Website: macys
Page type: payment
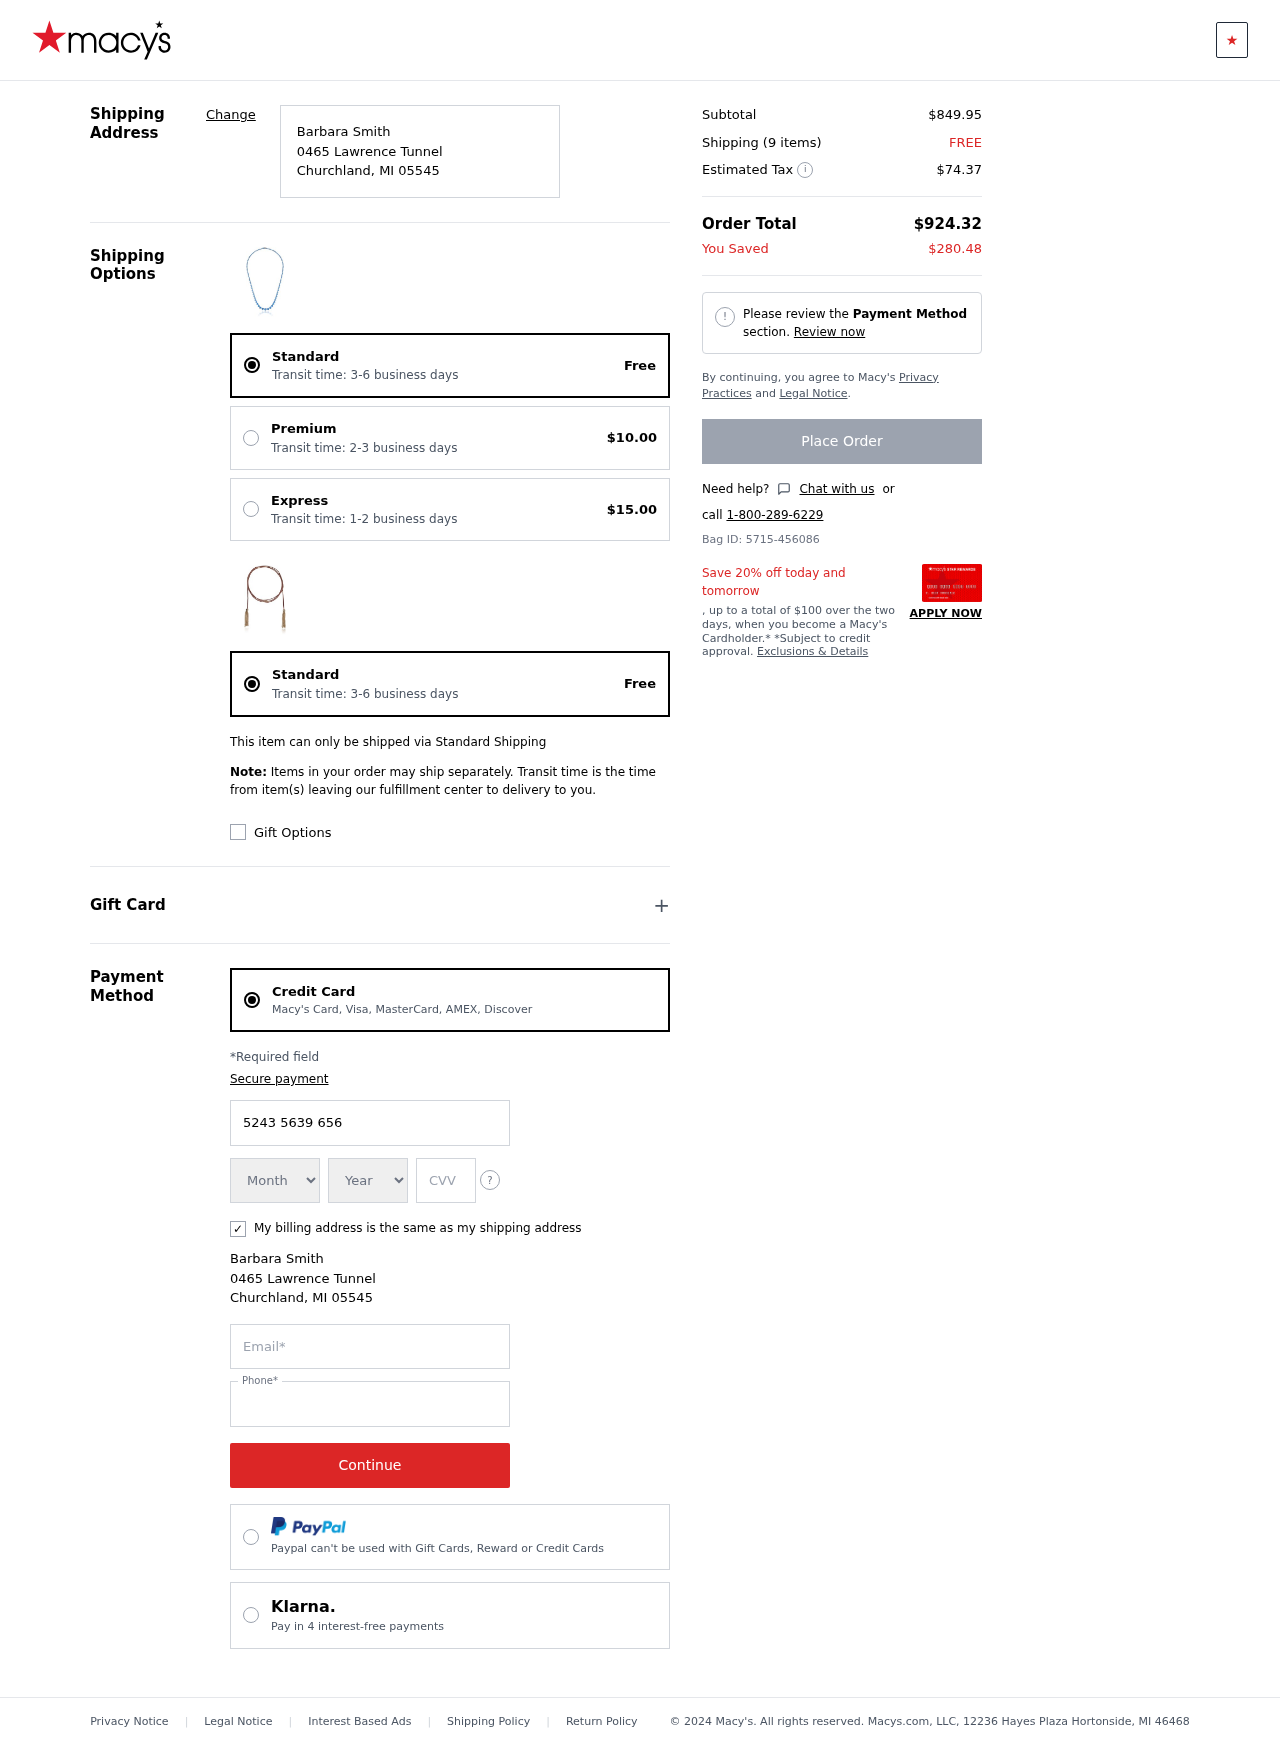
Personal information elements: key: PII_CARD_CVV
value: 739
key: PII_CARD_EXPIRY_MONTH
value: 11
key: PII_CARD_EXPIRY_YEAR
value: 29
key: PII_CARD_NUMBER
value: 5243 5639 6566 6301
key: PII_CITY
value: Churchland
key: PII_EMAIL
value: barbarasmith@hotmail.com
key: PII_FULLNAME
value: Barbara Smith
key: PII_PHONE
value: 6114093086
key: PII_POSTCODE
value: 05545
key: PII_STATE_ABBR
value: MI
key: PII_STREET
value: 0465 Lawrence Tunnel
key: PII_FULLNAME2
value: Barbara Smith
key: PII_STREET2
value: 0465 Lawrence Tunnel
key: PII_CITY2
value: Churchland
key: PII_STATE_ABBR2
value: MI
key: PII_POSTCODE2
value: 05545
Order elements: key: ORDER_DELIVERY_DATE
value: Transit time: 3-6 business days
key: ORDER_SHIPPING_STANDARD
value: Free
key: ORDER_SHIPPING_PREMIUM
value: $10.00
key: ORDER_SHIPPING_EXPRESS
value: $15.00
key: ORDER_DELIVERY_DATE2
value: Transit time: 3-6 business days
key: ORDER_SHIPPING_STANDARD2
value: Free
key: ORDER_SUBTOTAL
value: $849.95
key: ORDER_NUM_ITEMS
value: Shipping (9 items)
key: ORDER_SHIPPING_COST
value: FREE
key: ORDER_TAX
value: $74.37
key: ORDER_TOTAL
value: $924.32
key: ORDER_SAVINGS
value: $280.48
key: ORDER_ID
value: Bag ID: 5715-456086